Interaction volume radius: 5 \u00c5
Interaction volume height: 10 \u00c5
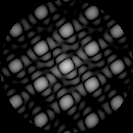
Disorder parameter: 0.03684